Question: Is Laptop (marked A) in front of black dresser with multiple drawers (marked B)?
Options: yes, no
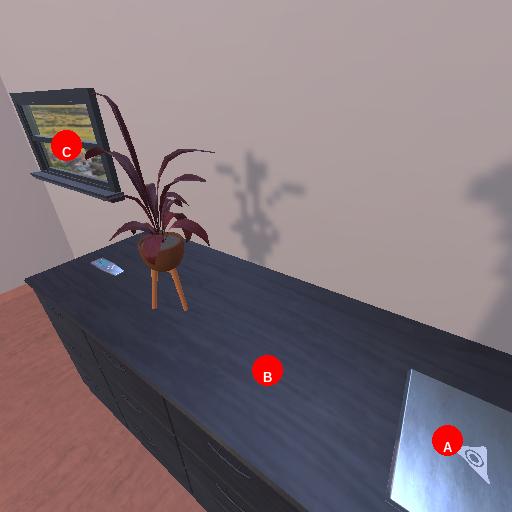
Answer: yes